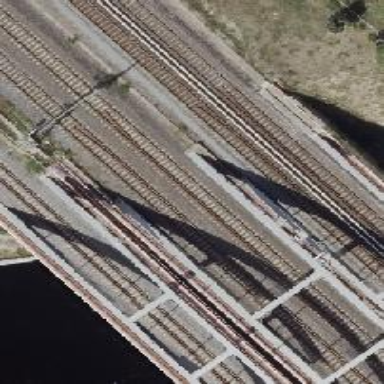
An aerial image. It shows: Railway bridge with electrified contact lines.